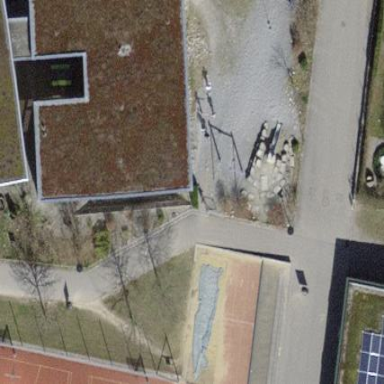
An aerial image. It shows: School building.